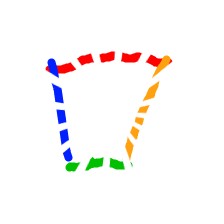
Shape: trapezoid